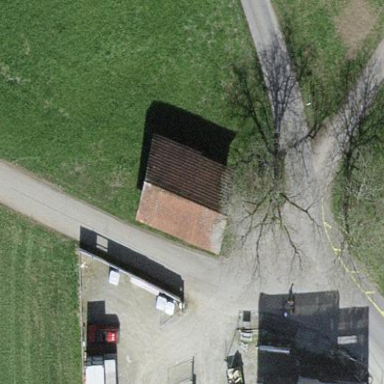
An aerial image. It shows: Shed building.